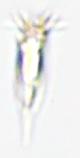
Label: Tintinnid